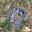
Label: 9